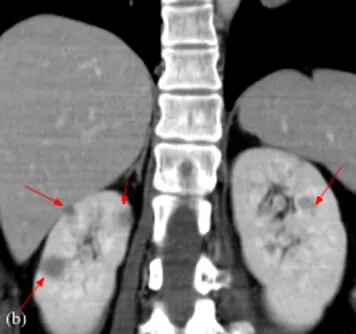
Coronal. Views of the kidneys: Multiple poor enhancing low attenuation lesions in the bilateral kidneys.
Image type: radiology (ct)